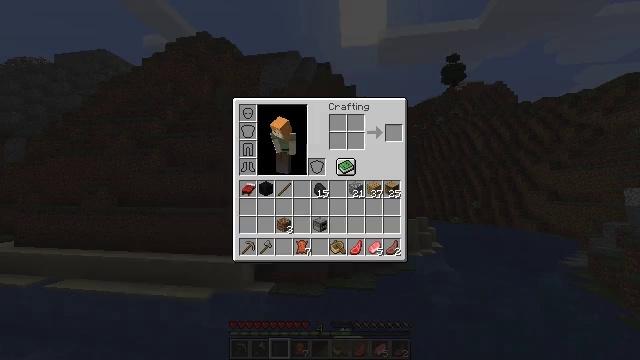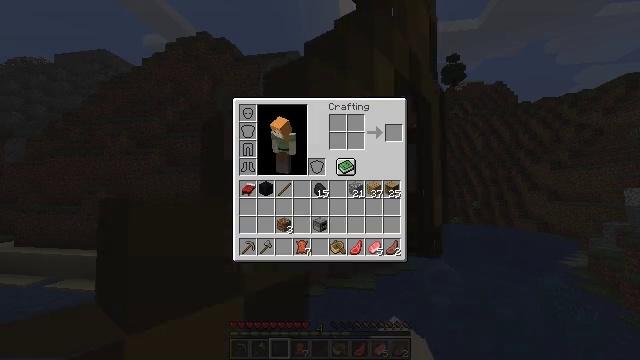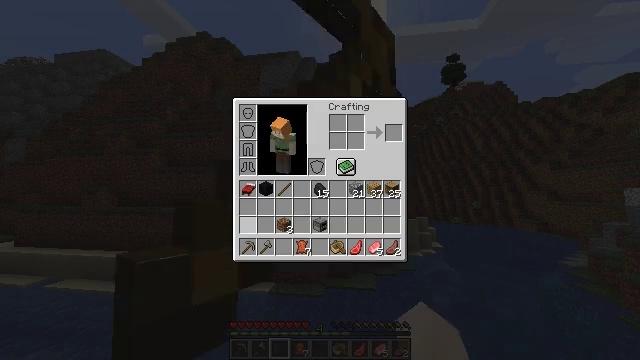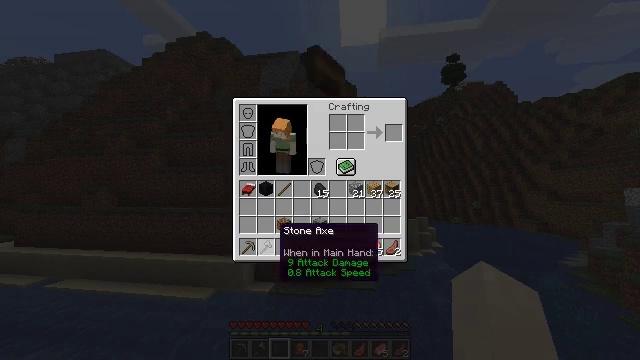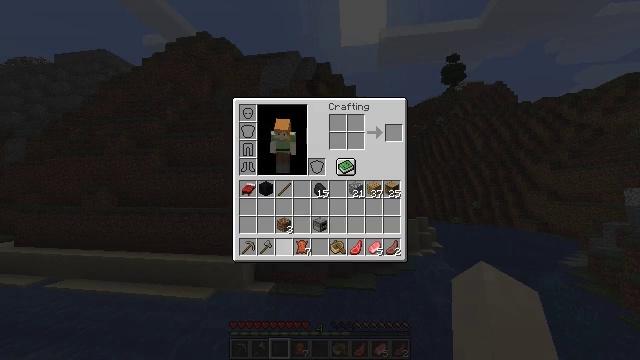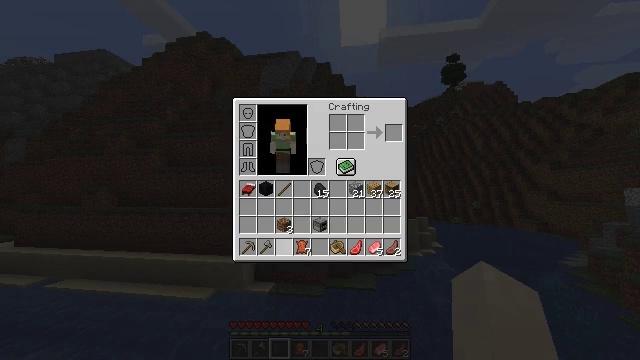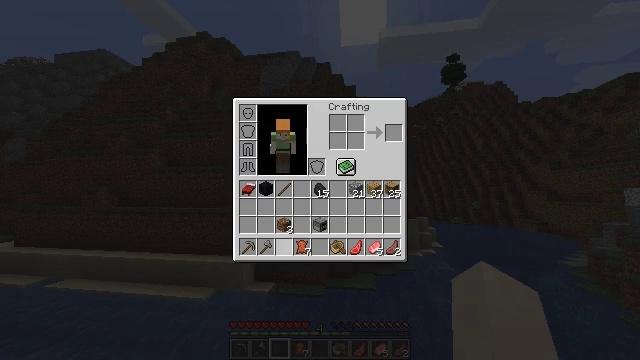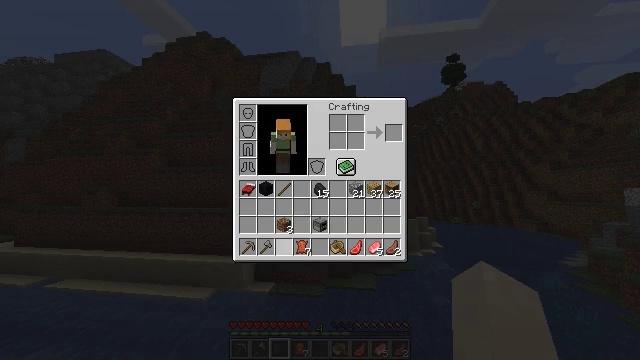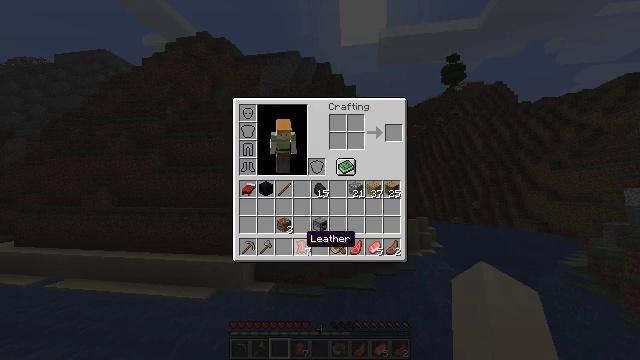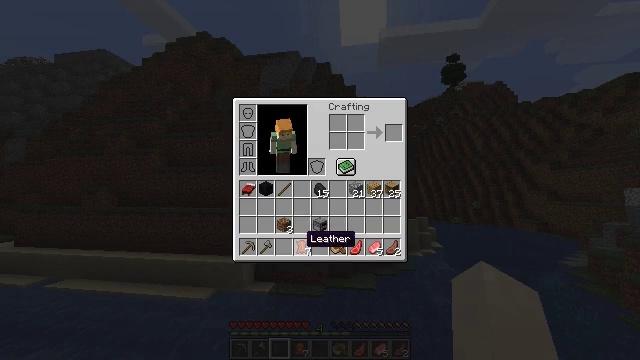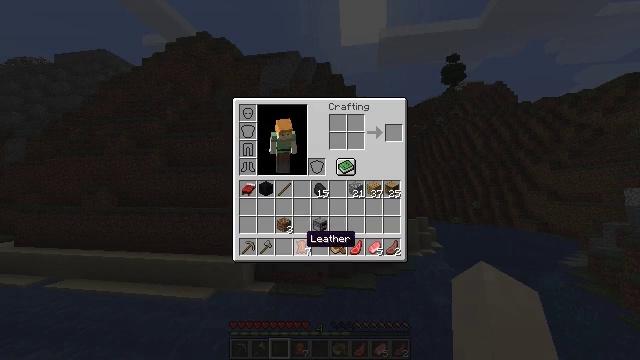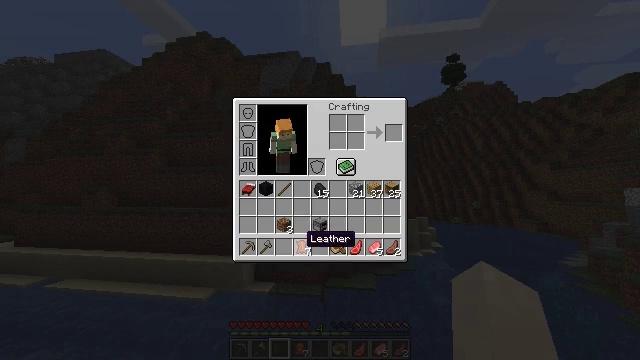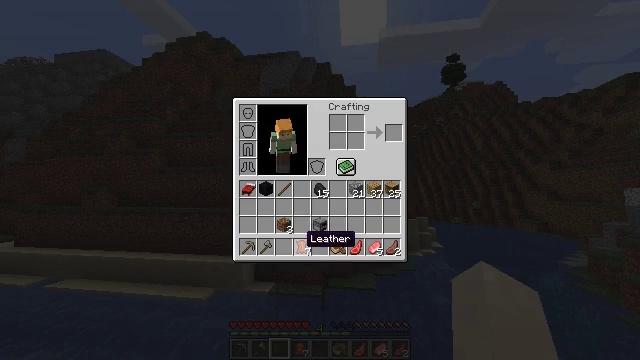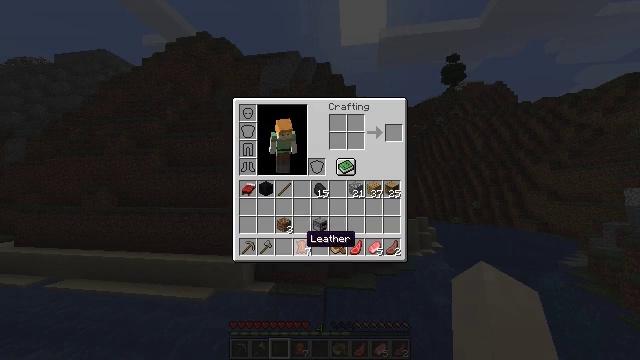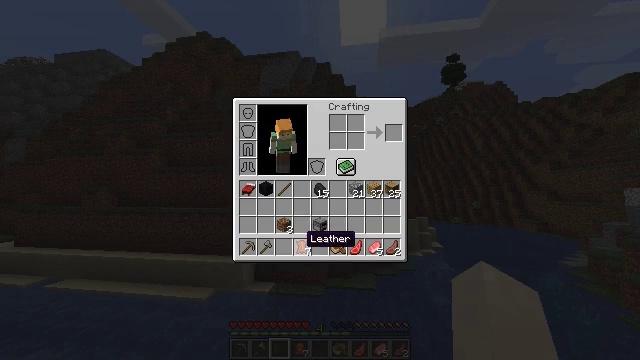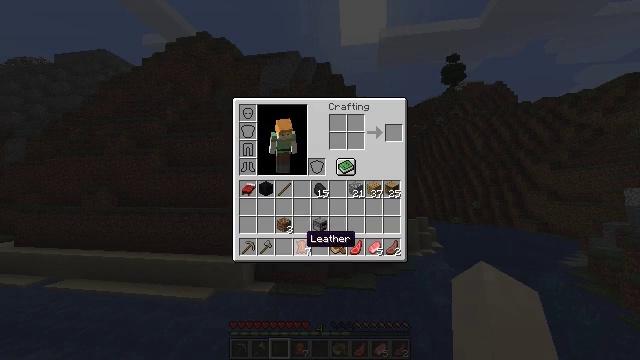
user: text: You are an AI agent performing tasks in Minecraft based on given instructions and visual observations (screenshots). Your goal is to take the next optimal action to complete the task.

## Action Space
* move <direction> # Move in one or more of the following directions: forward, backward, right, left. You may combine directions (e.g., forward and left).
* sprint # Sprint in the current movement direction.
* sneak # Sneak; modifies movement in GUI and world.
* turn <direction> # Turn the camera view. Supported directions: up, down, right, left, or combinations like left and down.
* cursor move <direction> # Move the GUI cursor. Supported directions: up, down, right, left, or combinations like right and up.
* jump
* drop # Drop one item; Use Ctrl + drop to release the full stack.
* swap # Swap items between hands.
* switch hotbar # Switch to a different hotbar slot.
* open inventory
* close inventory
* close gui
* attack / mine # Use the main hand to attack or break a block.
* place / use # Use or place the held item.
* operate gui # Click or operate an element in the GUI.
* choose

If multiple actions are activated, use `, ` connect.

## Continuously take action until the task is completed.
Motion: motion action
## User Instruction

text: Use the crafting table to craft leather leggings.
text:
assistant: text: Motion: cursor move right, open gui
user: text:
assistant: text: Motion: cursor move right and down
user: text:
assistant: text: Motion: cursor move right and down
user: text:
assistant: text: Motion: no_op
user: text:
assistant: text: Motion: no_op
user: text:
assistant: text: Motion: no_op
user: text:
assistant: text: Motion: no_op
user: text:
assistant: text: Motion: cursor move right
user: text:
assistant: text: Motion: no_op
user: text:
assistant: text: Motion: no_op
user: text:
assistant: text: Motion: no_op
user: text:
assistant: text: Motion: no_op
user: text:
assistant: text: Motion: no_op
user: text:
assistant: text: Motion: no_op
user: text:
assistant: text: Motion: no_op
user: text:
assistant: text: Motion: no_op
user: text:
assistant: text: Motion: no_op
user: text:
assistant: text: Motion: no_op
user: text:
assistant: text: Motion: no_op
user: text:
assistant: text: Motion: no_op
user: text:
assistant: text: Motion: cursor move right
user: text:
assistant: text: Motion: no_op
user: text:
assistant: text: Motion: no_op
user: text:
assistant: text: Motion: no_op
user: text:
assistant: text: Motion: no_op
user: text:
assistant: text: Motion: close gui
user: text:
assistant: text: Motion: turn left and down
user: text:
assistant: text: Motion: turn left and down
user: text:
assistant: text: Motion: turn left and down
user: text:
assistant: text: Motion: turn left and down